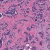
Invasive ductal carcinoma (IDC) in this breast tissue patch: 1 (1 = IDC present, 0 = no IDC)